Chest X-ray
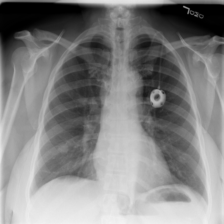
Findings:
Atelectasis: negative
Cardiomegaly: negative
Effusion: positive
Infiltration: positive
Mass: positive
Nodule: positive
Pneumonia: negative
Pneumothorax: negative
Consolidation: negative
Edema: negative
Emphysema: negative
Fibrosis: negative
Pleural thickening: negative
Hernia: negative